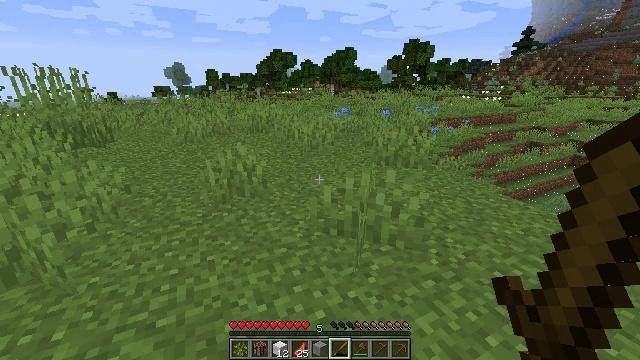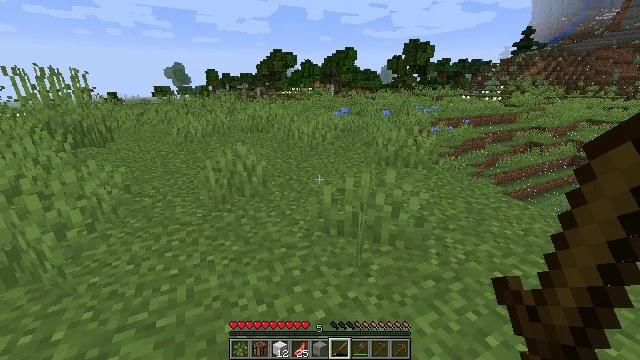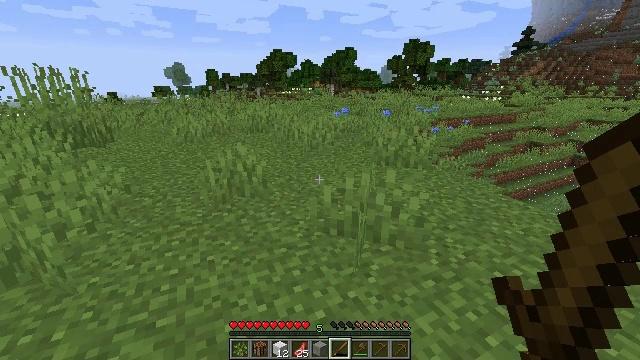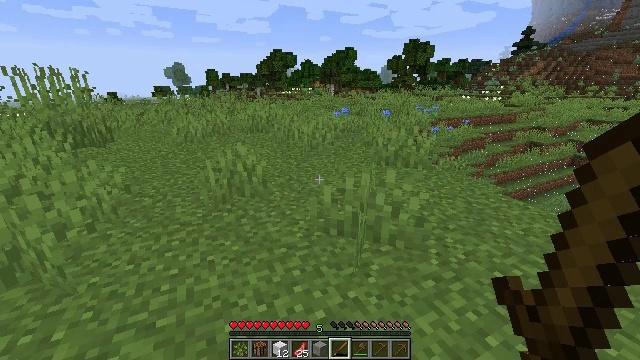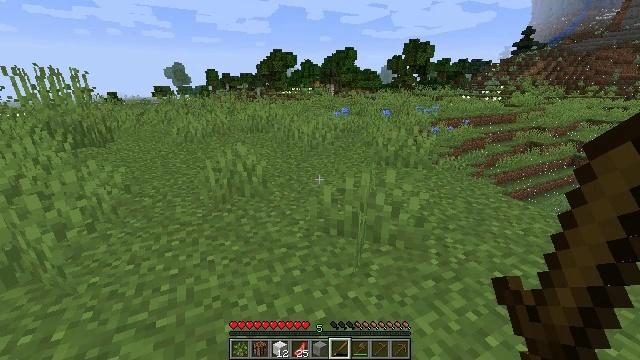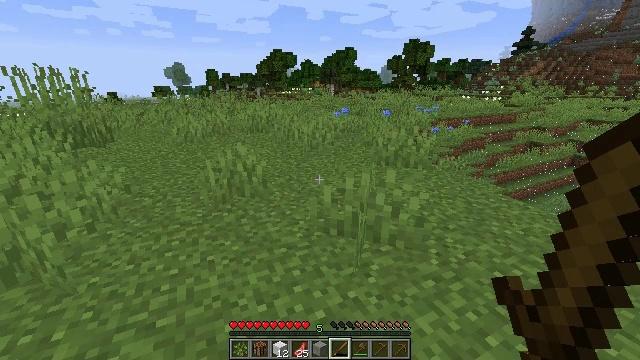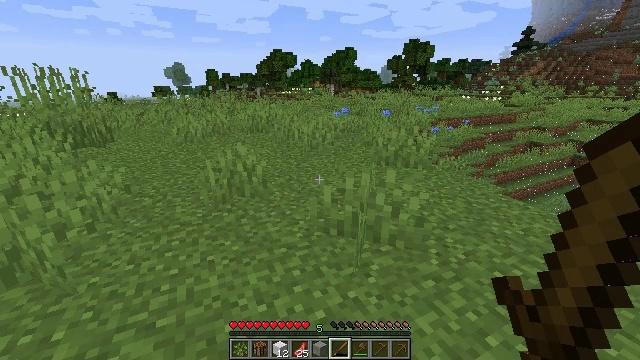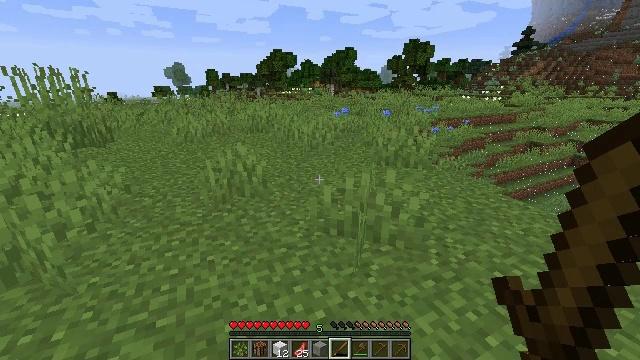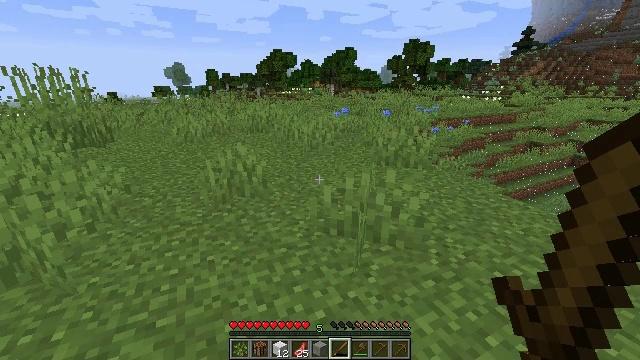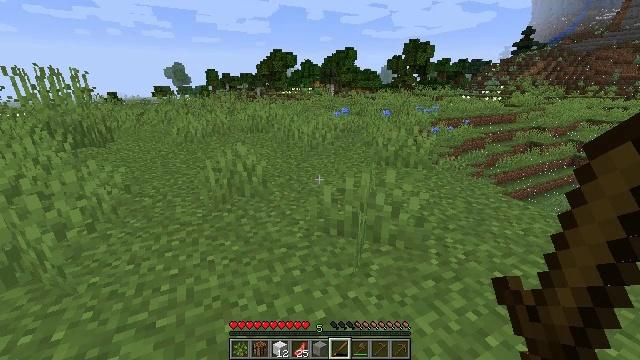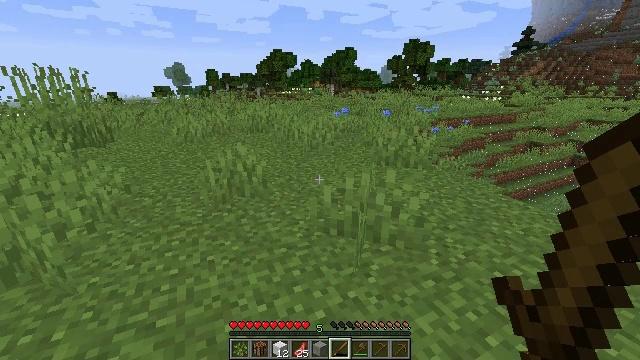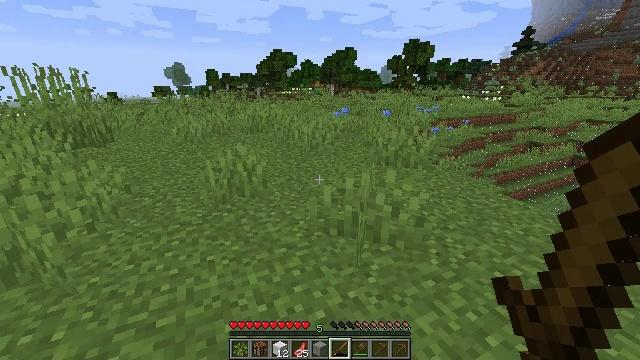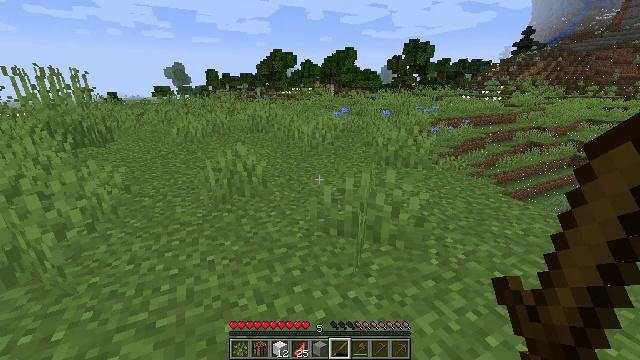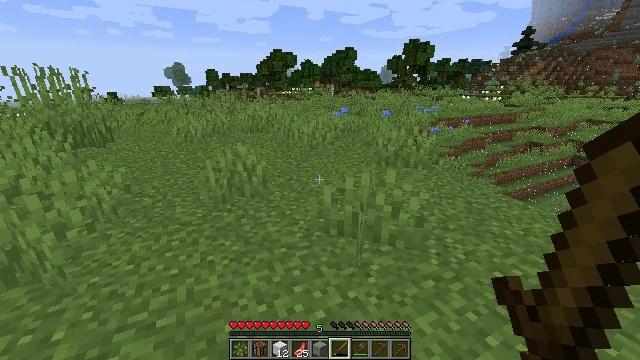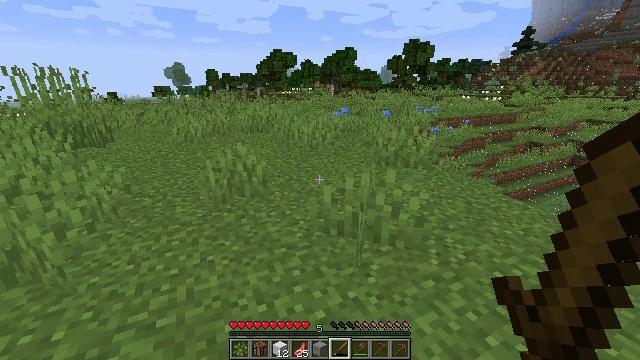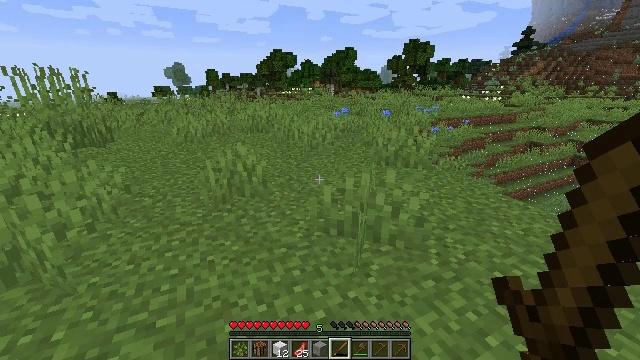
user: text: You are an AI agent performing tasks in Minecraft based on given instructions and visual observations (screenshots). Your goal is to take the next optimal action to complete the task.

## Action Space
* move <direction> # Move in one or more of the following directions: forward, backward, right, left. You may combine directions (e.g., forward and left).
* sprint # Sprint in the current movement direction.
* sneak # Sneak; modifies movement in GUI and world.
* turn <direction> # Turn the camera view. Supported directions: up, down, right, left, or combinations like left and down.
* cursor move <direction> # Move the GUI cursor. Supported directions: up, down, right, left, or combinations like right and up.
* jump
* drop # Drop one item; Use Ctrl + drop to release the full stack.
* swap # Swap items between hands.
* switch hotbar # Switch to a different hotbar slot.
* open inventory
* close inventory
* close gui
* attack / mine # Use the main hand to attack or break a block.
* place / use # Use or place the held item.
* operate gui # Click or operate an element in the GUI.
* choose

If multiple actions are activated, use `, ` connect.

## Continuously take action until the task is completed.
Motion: motion action
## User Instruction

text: Break the sugar cane.
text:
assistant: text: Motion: no_op
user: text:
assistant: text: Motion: no_op
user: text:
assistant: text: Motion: no_op
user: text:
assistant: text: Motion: no_op
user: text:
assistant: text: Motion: no_op
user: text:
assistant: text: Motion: no_op
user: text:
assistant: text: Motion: no_op
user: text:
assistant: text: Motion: no_op
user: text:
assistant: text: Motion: no_op
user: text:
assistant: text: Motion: no_op
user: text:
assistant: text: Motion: no_op
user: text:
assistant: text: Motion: no_op
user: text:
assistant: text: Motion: no_op
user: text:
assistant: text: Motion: no_op
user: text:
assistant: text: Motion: no_op
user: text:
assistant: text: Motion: no_op
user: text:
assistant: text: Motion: no_op
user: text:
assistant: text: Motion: no_op
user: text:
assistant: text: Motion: no_op
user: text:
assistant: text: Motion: no_op
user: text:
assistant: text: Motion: no_op
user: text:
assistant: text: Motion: no_op
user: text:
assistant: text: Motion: no_op
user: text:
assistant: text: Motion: no_op
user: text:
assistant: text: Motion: no_op
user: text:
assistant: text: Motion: no_op
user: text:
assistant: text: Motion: no_op
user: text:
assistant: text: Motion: no_op
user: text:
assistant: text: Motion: no_op
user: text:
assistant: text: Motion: no_op